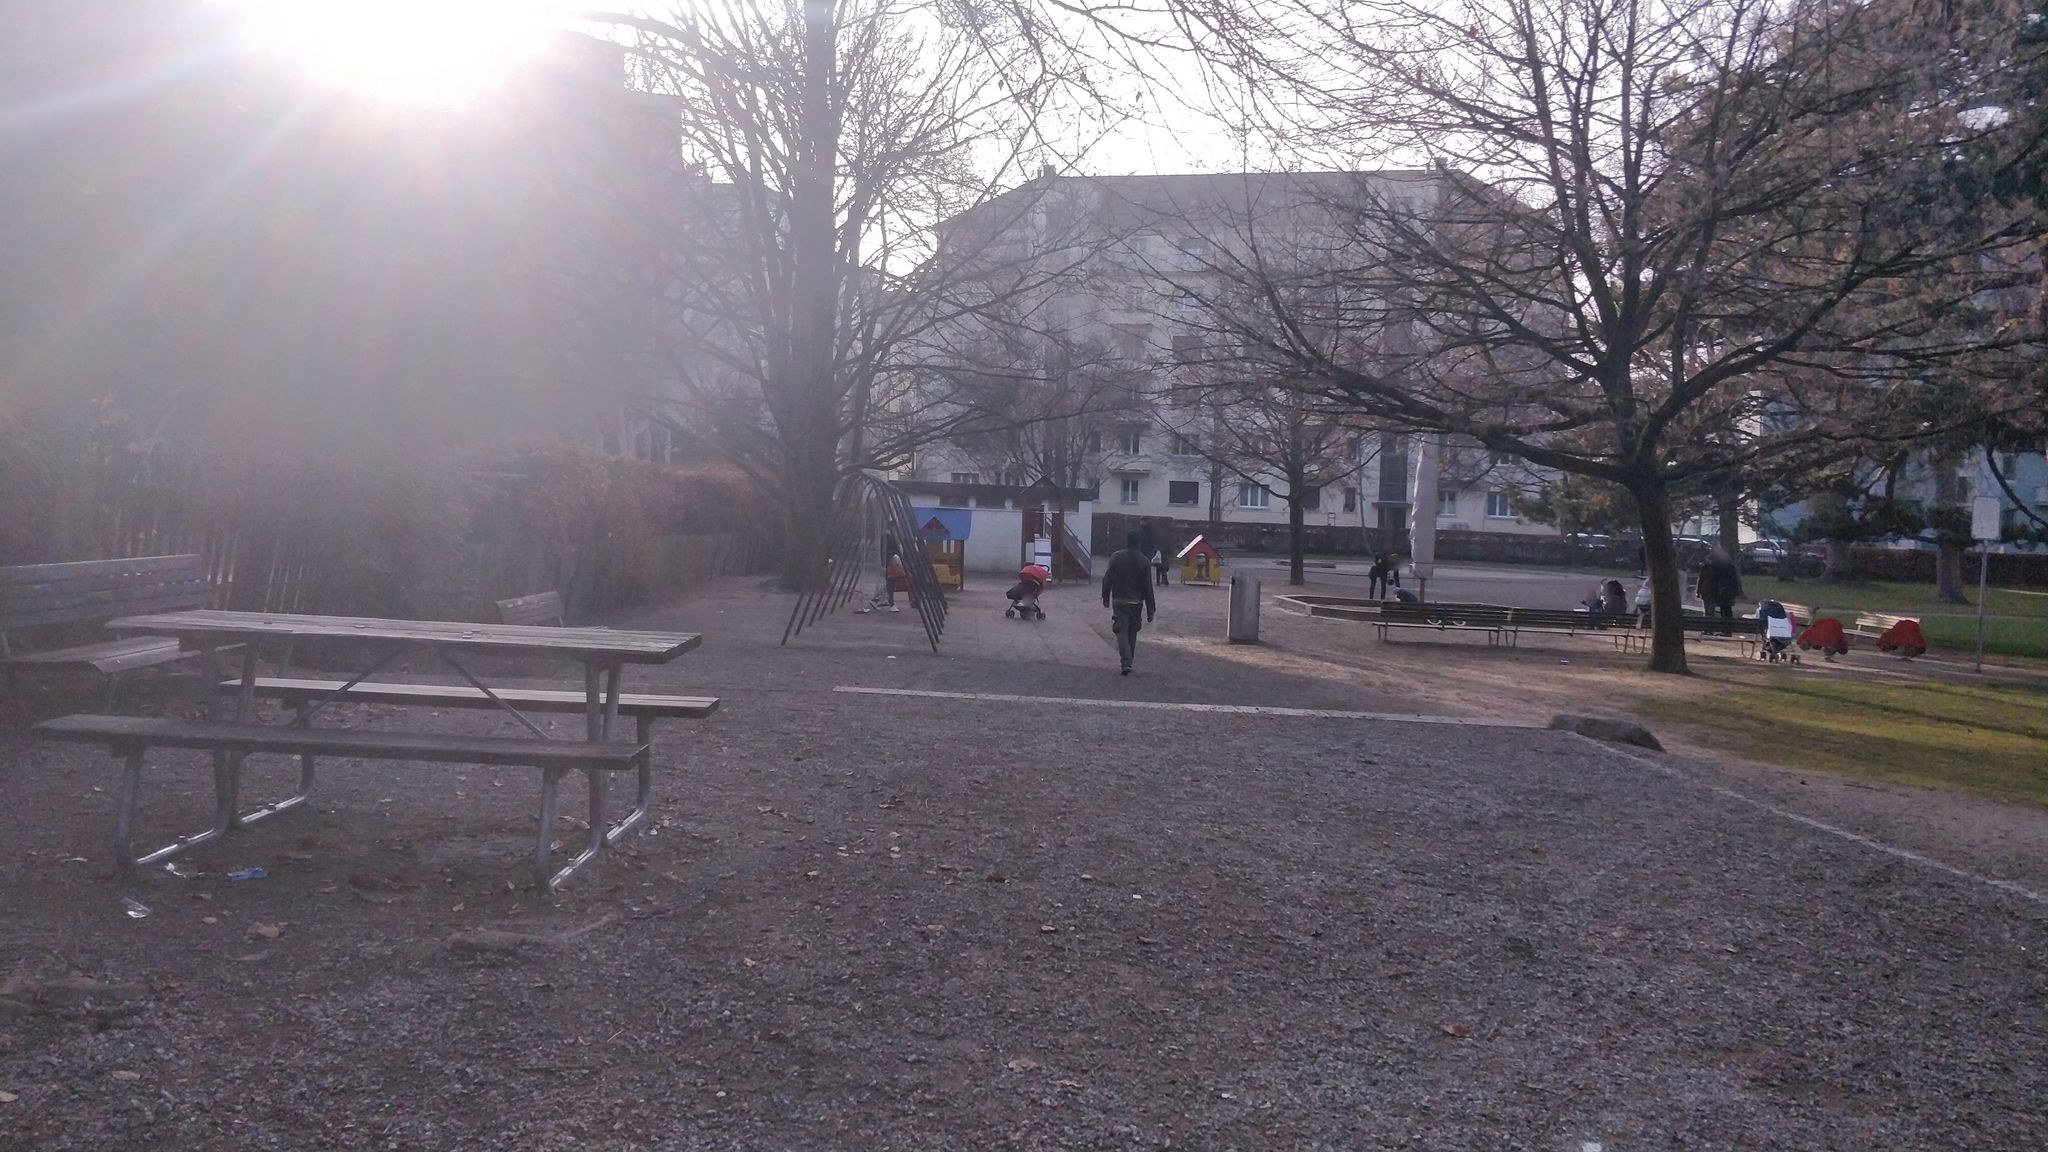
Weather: clear
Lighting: day
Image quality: good
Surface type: walking surface
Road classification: steps, footway, path
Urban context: urban centre
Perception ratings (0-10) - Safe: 7.6, Lively: 3.71, Beautiful: 6.22, Boring: 8.4, Depressing: 3.93, Wealthy: 3.86